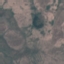
Label: HerbaceousVegetation